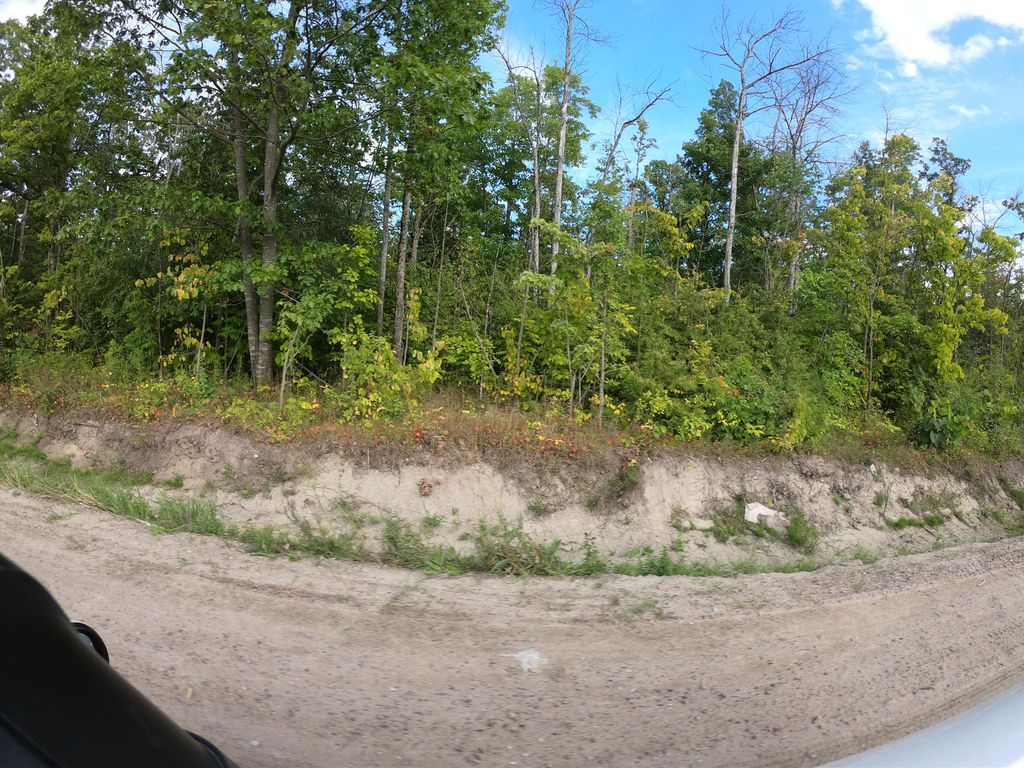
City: ottawa-gatineau